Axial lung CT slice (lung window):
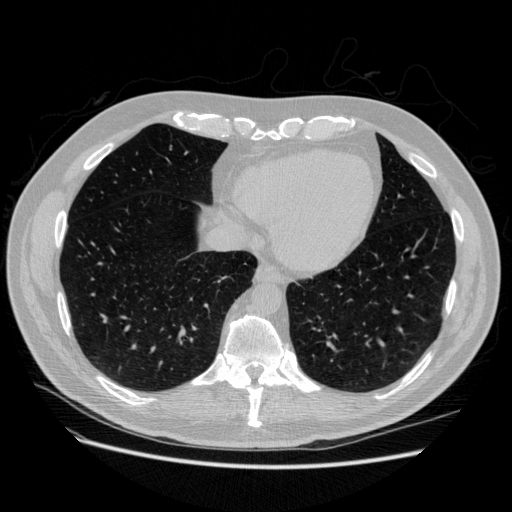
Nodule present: no